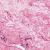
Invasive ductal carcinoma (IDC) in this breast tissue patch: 0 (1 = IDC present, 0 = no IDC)